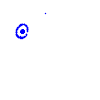
Particle: electron